Field crop: maize
Growth stage: 2
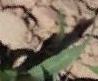
Species: maize